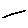
Label: line